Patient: sex M, age 85
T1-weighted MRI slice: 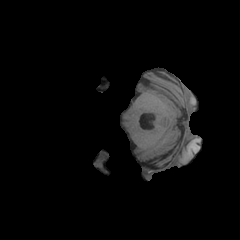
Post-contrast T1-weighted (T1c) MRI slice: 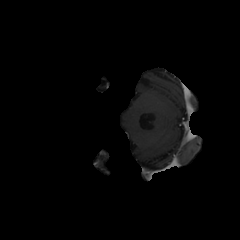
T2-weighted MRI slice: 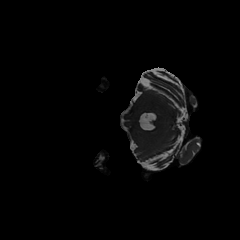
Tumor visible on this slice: no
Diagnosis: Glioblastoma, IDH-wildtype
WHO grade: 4